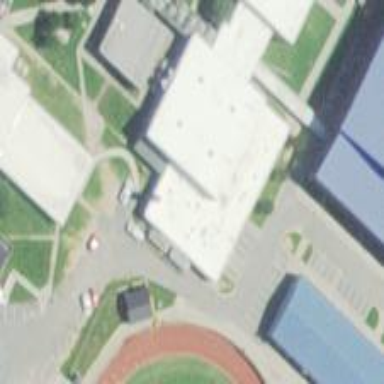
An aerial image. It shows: School building.